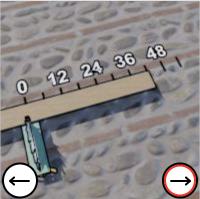
Task: length
Answer: 42
First scale value: 12.0